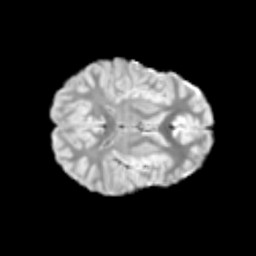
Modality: T2w
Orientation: axial
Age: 10
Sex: male
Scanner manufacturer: siemens
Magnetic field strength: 3 T
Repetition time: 3.8 s
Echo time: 0.07 s